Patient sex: M
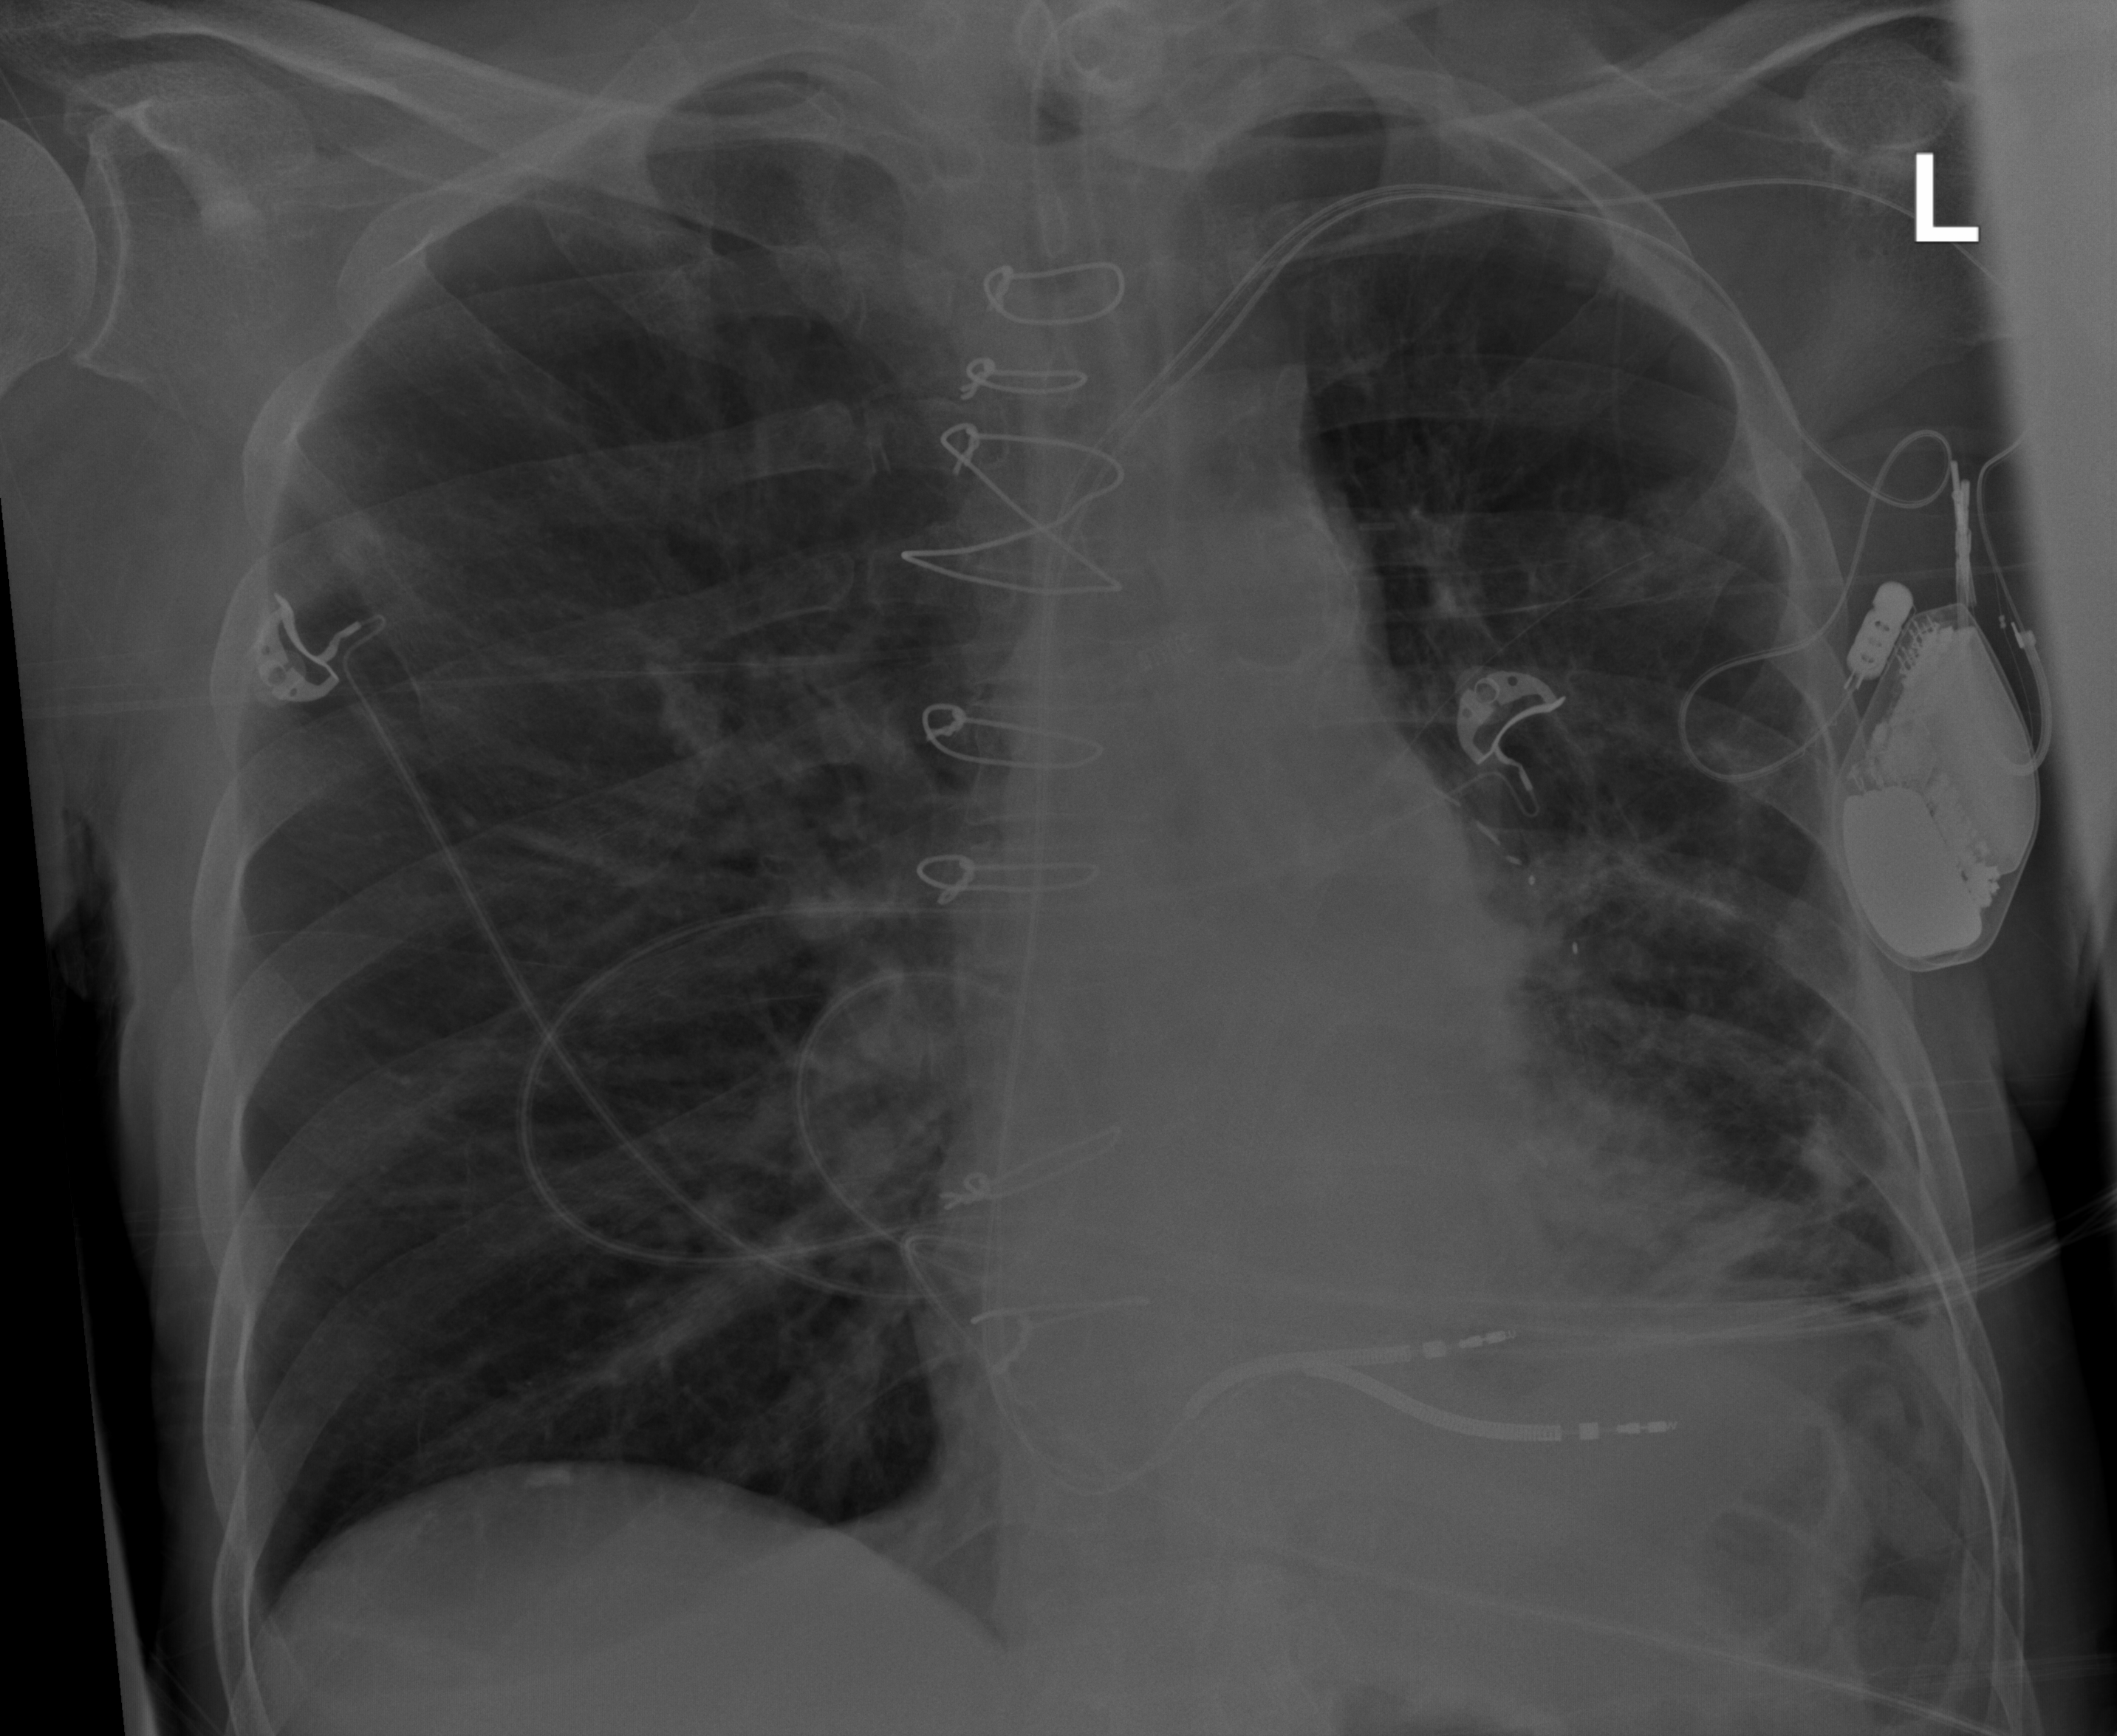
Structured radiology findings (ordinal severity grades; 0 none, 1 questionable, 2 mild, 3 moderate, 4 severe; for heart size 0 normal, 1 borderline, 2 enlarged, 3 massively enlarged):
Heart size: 1
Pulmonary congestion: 0
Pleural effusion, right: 0
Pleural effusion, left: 2
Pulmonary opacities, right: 2
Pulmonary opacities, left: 3
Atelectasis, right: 0
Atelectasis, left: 3